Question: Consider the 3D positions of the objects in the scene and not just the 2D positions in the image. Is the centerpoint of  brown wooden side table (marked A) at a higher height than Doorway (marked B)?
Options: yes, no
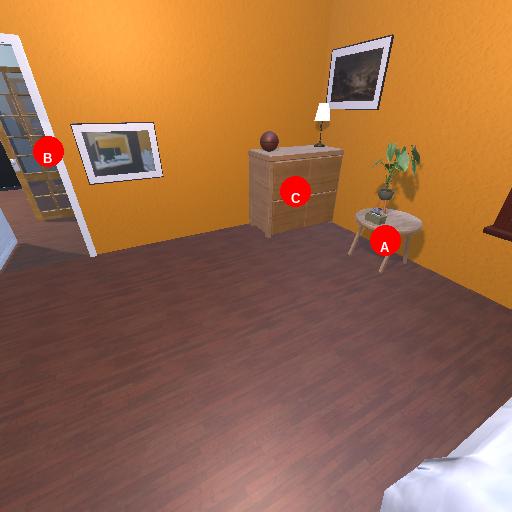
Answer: yes